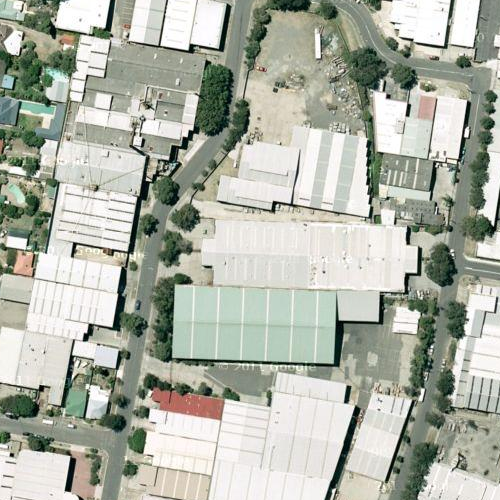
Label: sydney